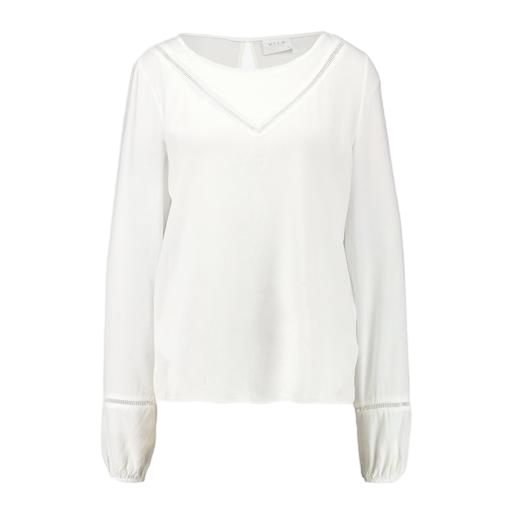
white women's tieneck blouse, white women's georgette blouse, white long-sleeved blouse, white background